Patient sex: M
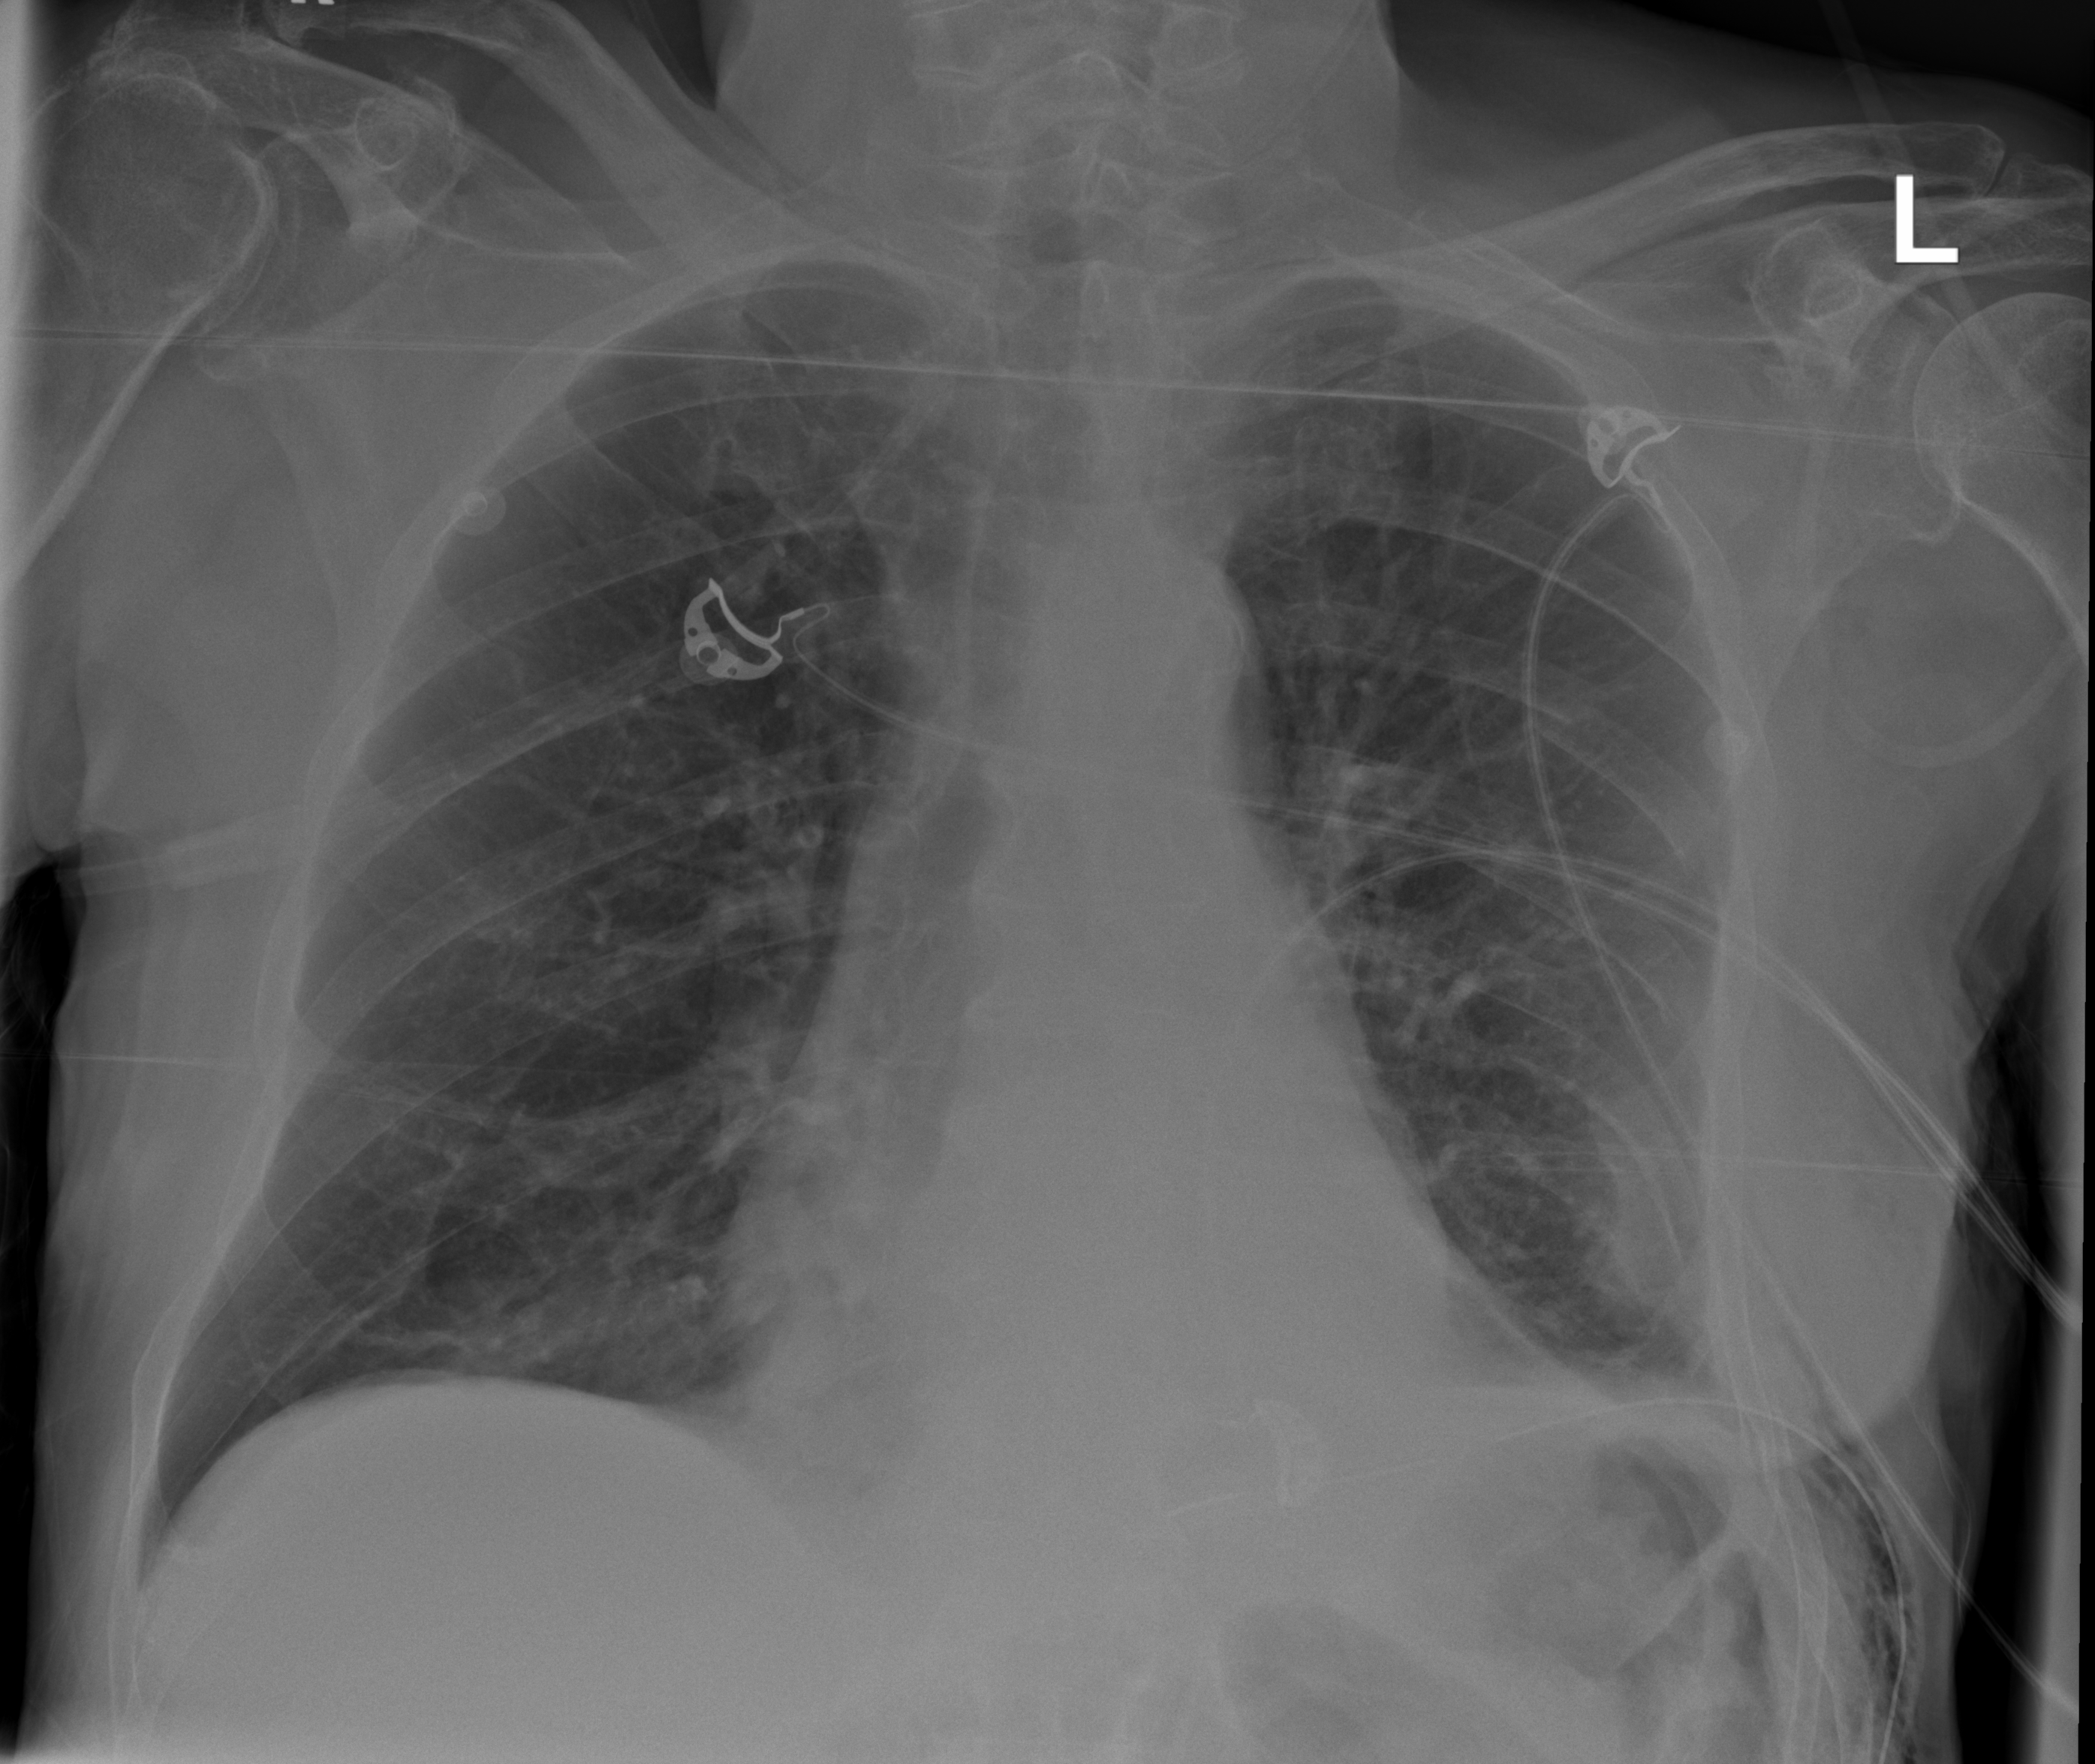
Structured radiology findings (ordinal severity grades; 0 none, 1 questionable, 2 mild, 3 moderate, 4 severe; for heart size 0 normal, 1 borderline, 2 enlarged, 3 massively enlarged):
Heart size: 1
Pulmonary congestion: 0
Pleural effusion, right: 0
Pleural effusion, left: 2
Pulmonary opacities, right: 0
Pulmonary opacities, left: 0
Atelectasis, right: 0
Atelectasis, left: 2